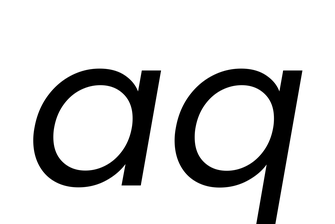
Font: Poppins-Italic